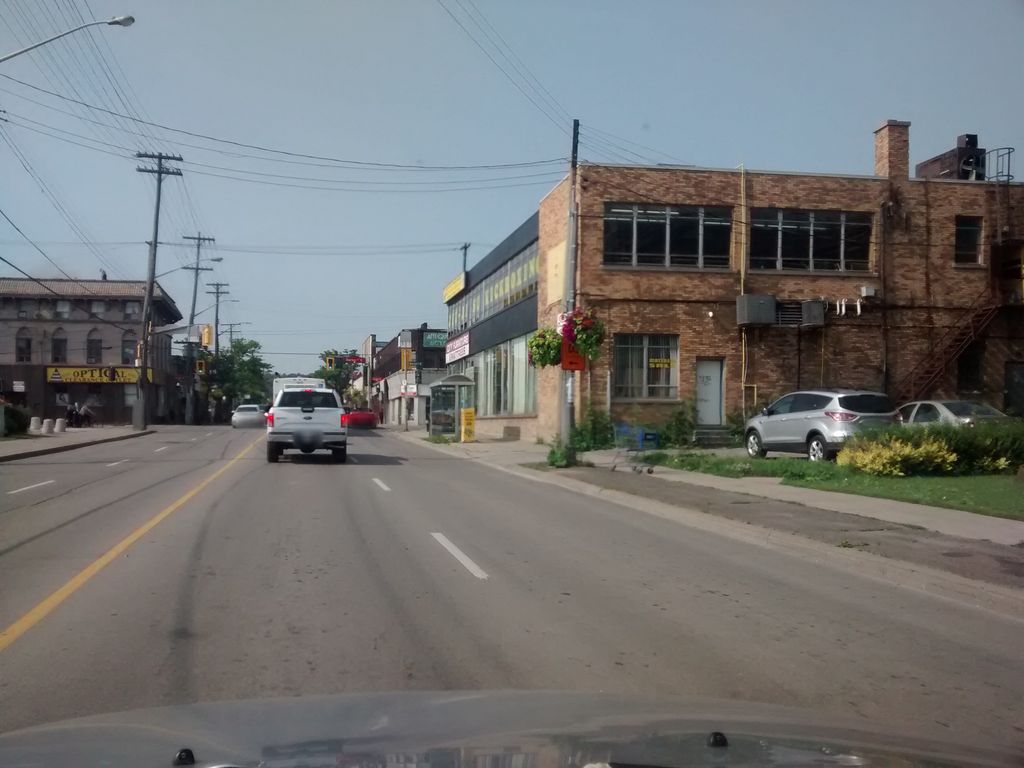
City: hamilton